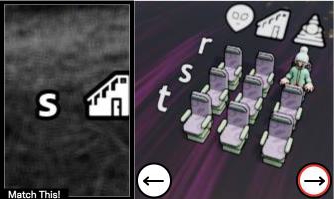
Task: seats
Answer: no